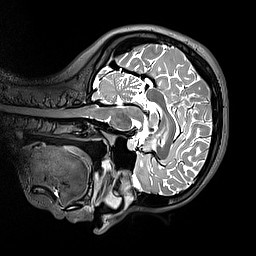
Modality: T2w
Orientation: sagittal
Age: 21
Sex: female
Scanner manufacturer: siemens
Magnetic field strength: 3 T
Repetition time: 3.2 s
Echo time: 0.412 s